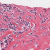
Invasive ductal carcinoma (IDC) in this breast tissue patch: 1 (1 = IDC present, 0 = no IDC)